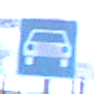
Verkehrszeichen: Kraftfahrstrasse
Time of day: Dawn
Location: Outdoor (Urban)
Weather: Clear
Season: NotSpecified
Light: Natural